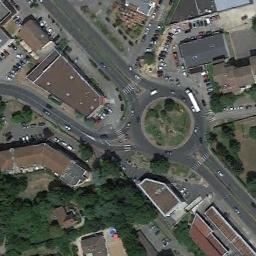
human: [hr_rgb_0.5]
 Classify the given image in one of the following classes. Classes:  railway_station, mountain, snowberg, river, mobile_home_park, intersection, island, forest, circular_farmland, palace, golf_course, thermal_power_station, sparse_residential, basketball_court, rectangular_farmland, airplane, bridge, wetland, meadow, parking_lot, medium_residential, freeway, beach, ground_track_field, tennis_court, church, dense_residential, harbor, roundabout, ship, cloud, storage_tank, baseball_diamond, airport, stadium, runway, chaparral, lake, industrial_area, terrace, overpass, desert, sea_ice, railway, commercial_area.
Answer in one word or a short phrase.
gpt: roundabout